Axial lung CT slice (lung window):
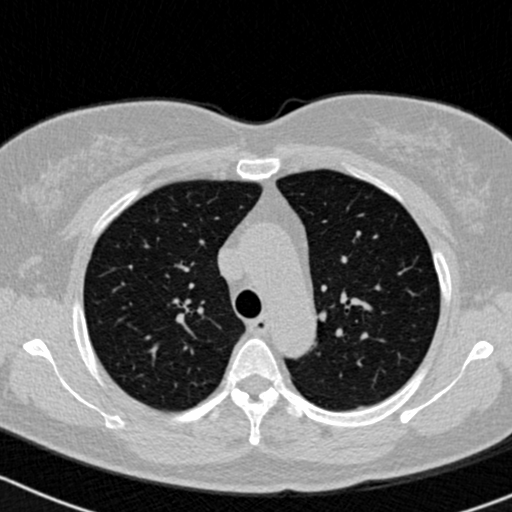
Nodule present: no